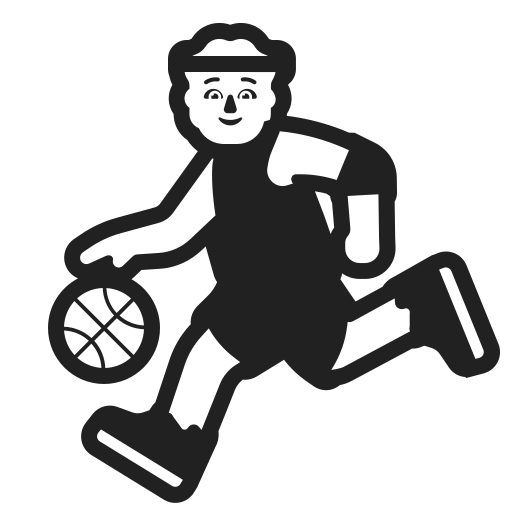
person bouncing ball high contrast default